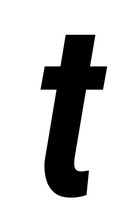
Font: Roboto-Italic_Condensed_SemiBold_Italic